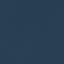
Land use / land cover: SeaLake